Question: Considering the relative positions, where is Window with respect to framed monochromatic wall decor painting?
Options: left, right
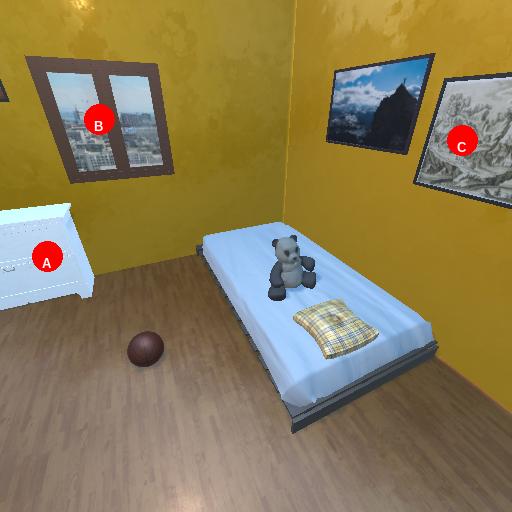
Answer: left